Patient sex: M
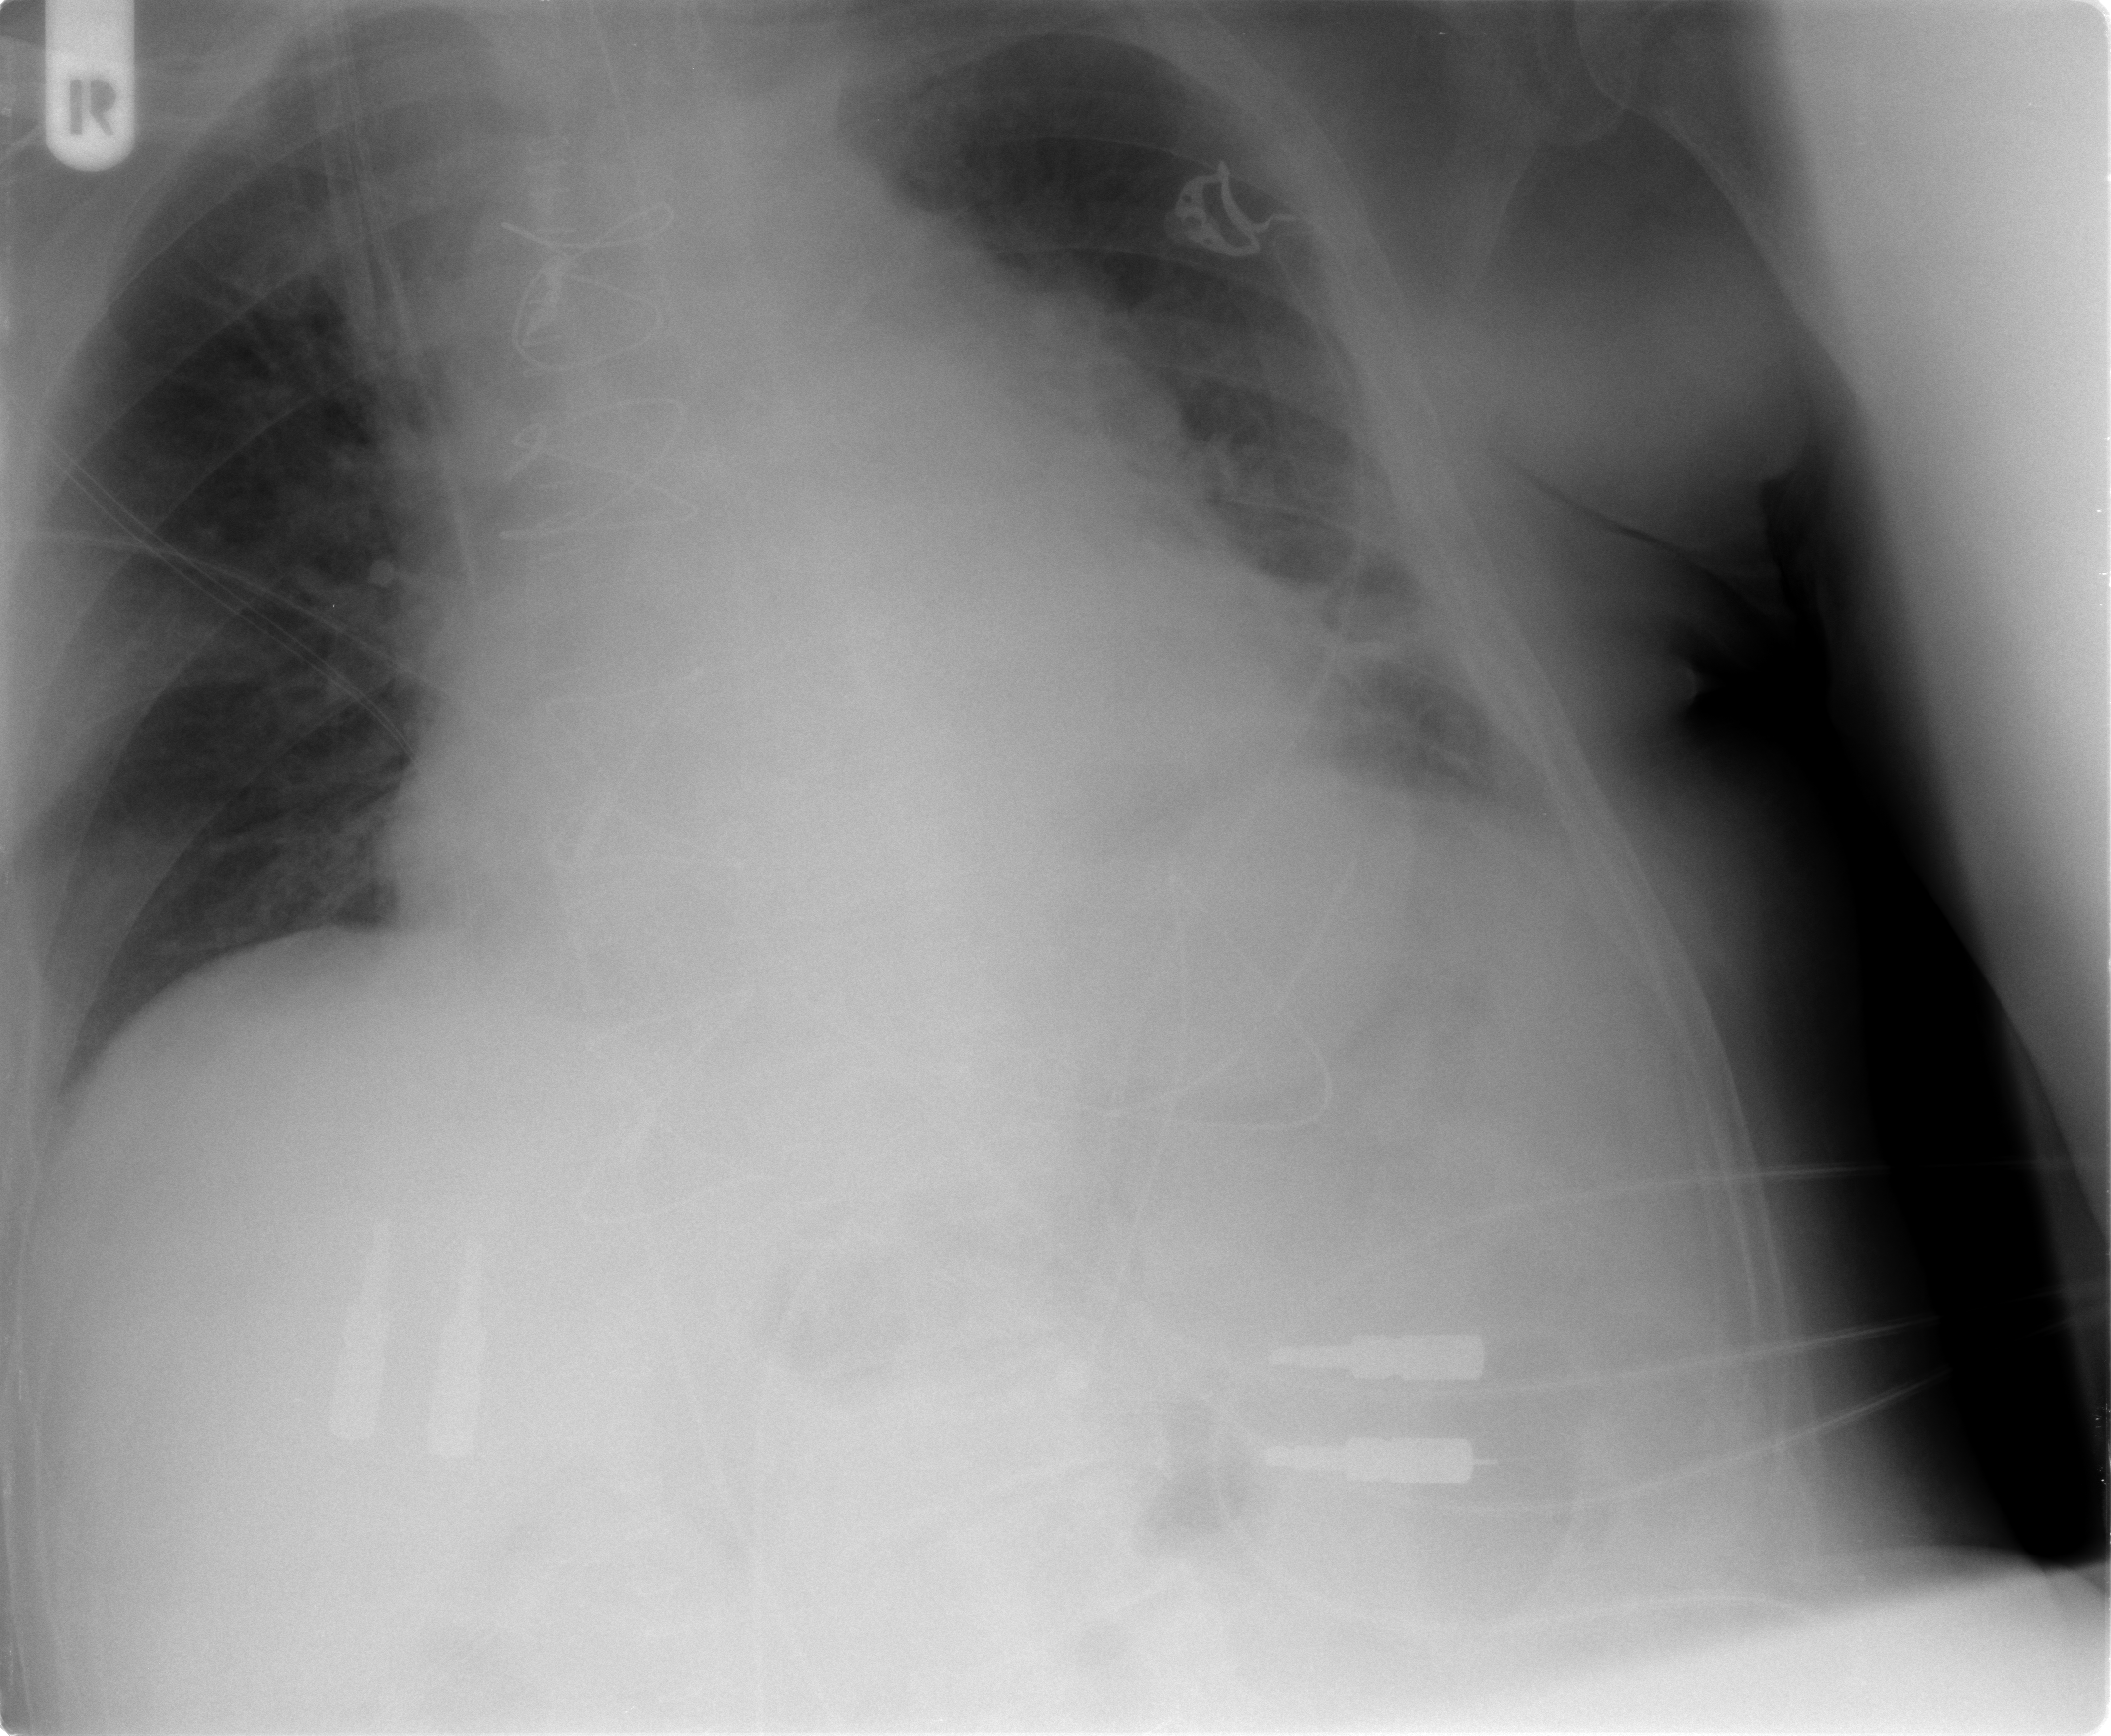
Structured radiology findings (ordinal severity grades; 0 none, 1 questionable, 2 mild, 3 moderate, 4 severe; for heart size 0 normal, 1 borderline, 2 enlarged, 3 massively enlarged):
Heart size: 2
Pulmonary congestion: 0
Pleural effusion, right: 0
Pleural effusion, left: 2
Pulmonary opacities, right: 0
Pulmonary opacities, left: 0
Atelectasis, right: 0
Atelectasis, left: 2